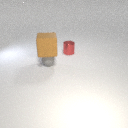
small gray rubber sphere below large brown rubber cube